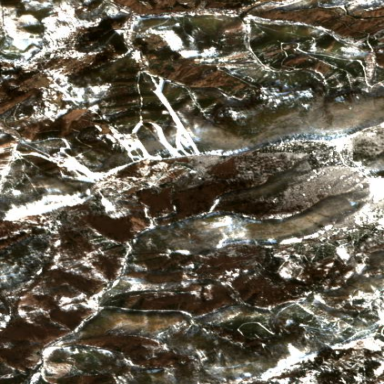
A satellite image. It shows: Area designated for winter sports.